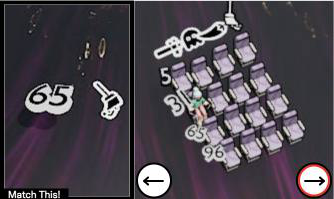
Task: seats
Answer: no